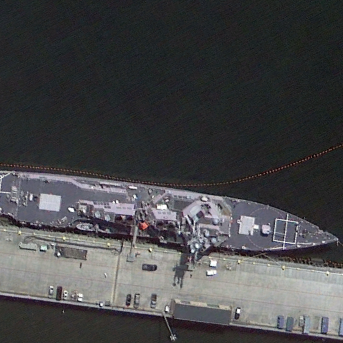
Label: Arleigh_Burke-class_destroyer